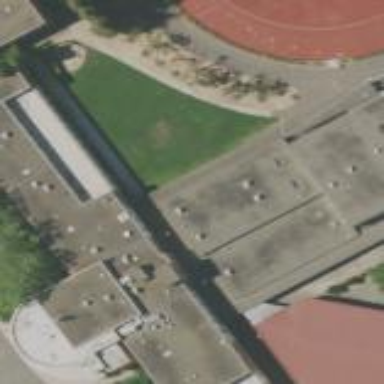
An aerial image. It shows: School building.